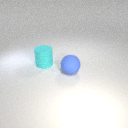
large blue rubber sphere in front of large cyan rubber cylinder